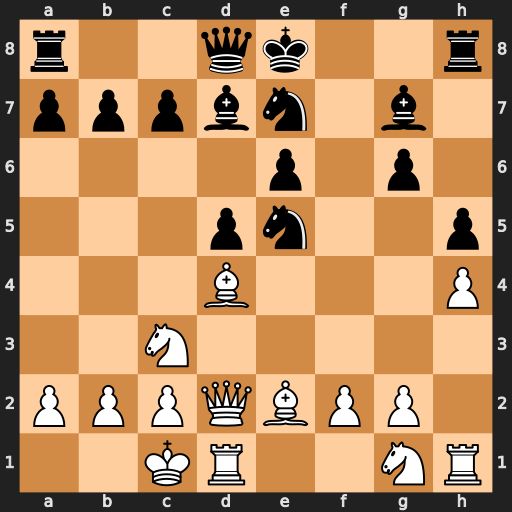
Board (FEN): r2qk2r/pppbn1b1/4p1p1/3pn2p/3B3P/2N5/PPPQBPP1/2KR2NR
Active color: w
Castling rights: kq
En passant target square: -
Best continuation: f4 N7c6 fxe5 Nxd4 Qxd4